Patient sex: M
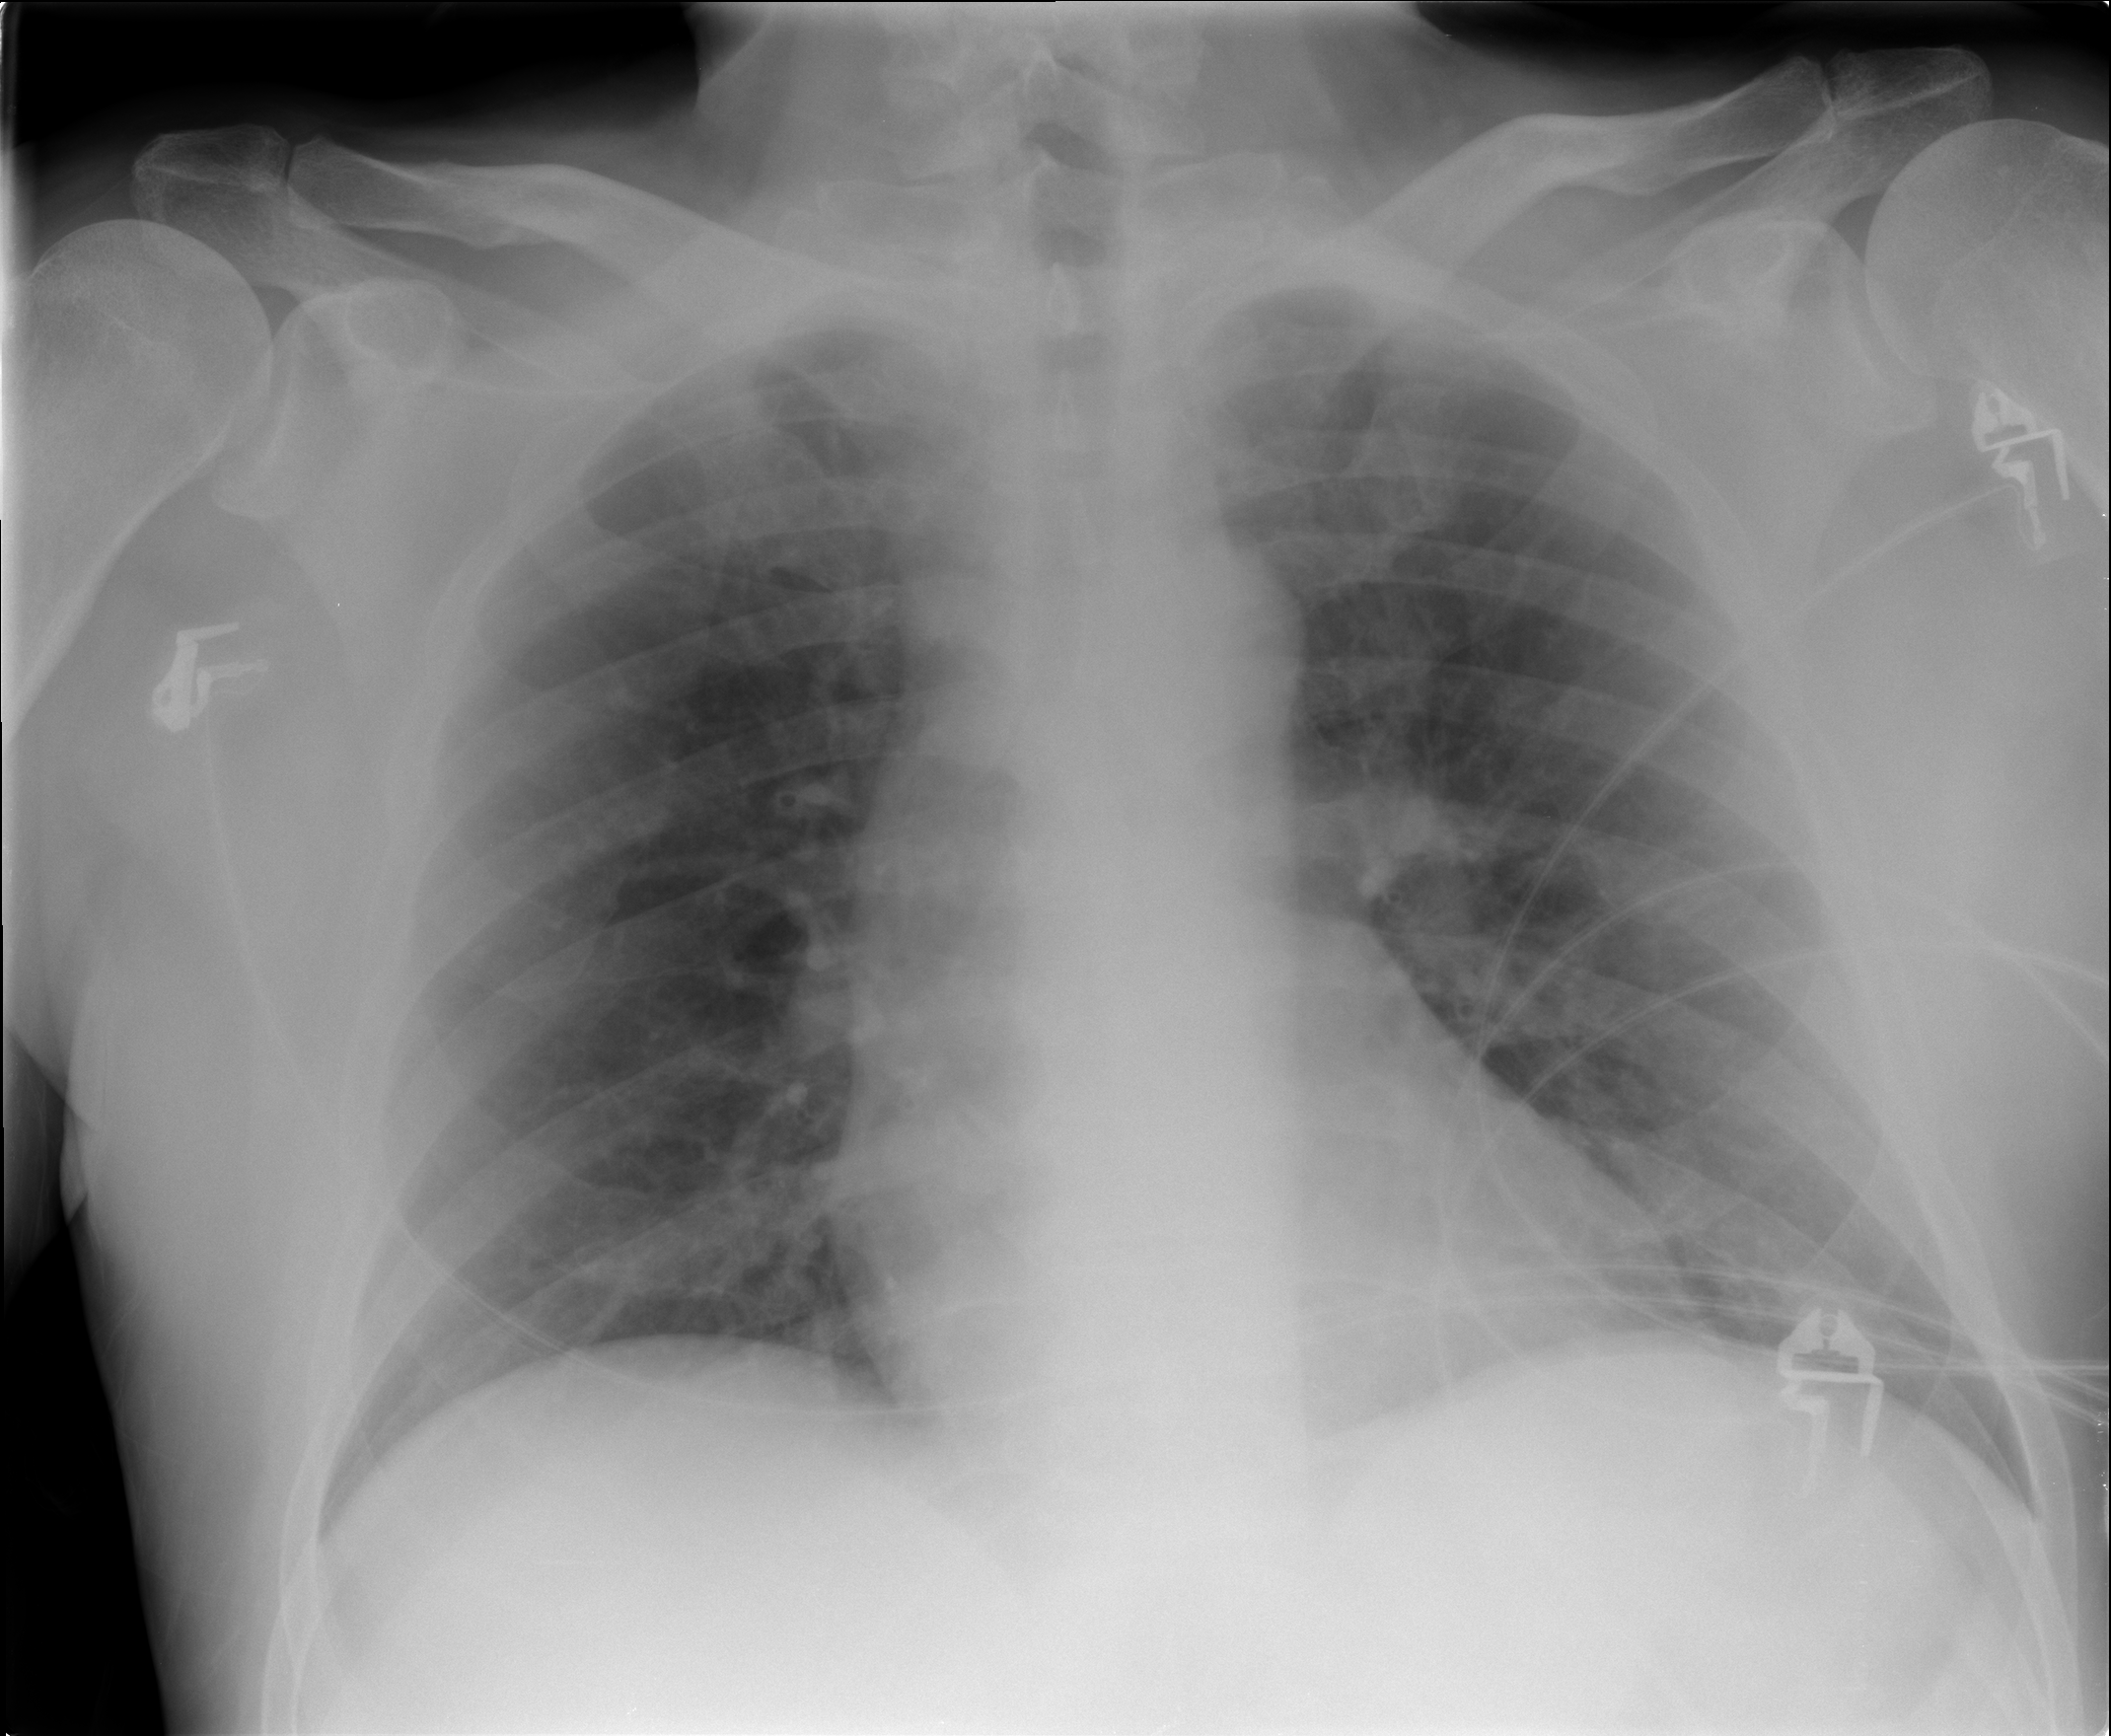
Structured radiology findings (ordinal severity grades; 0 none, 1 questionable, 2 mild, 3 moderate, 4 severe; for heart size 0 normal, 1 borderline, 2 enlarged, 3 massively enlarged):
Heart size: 0
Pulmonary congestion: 2
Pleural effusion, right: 0
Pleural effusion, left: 0
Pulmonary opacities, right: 0
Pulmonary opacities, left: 0
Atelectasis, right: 2
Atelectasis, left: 0